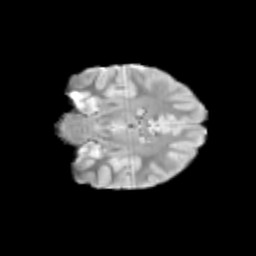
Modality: T2w
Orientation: coronal
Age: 11
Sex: female
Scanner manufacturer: siemens
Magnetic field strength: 3 T
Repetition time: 3.8 s
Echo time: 0.07 s